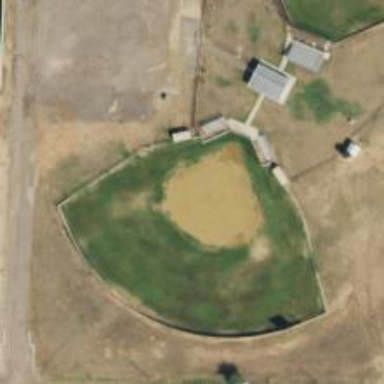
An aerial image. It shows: Softball pitch for leisure and sport activities.